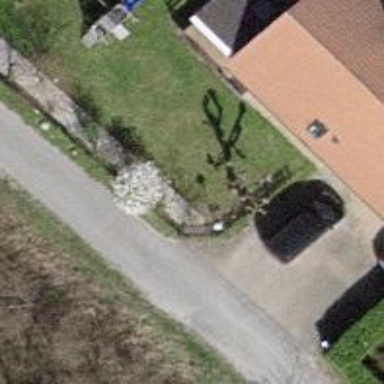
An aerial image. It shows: Shrub in its natural environment.